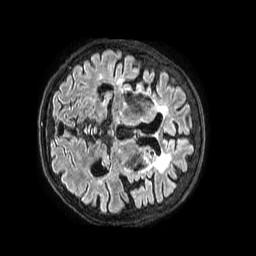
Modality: FLAIR
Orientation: axial
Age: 50
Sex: male
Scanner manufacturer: philips
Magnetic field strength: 3 T
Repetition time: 4.8 s
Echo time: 0.34 s